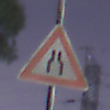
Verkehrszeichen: VerengteFahrbahn
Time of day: Night
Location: Outdoor (Suburban)
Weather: PartlyCloudy
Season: NotSpecified
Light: Artificial